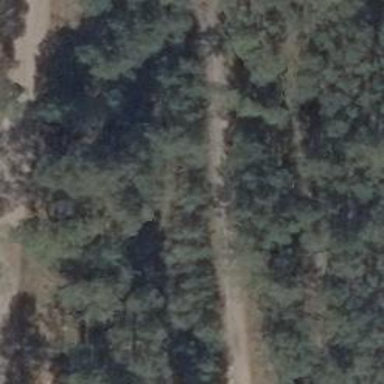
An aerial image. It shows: Track road with ground surface.